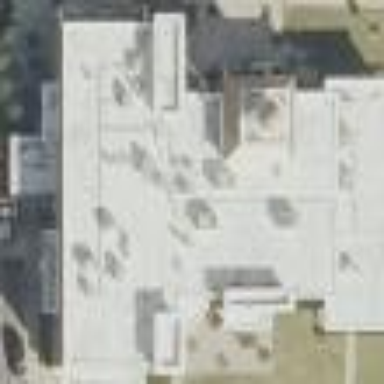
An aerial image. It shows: College building.